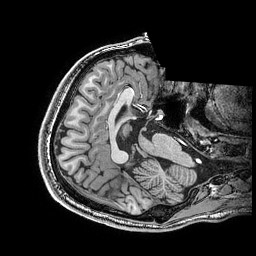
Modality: T1w
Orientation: axial
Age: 19
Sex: male
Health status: healthy